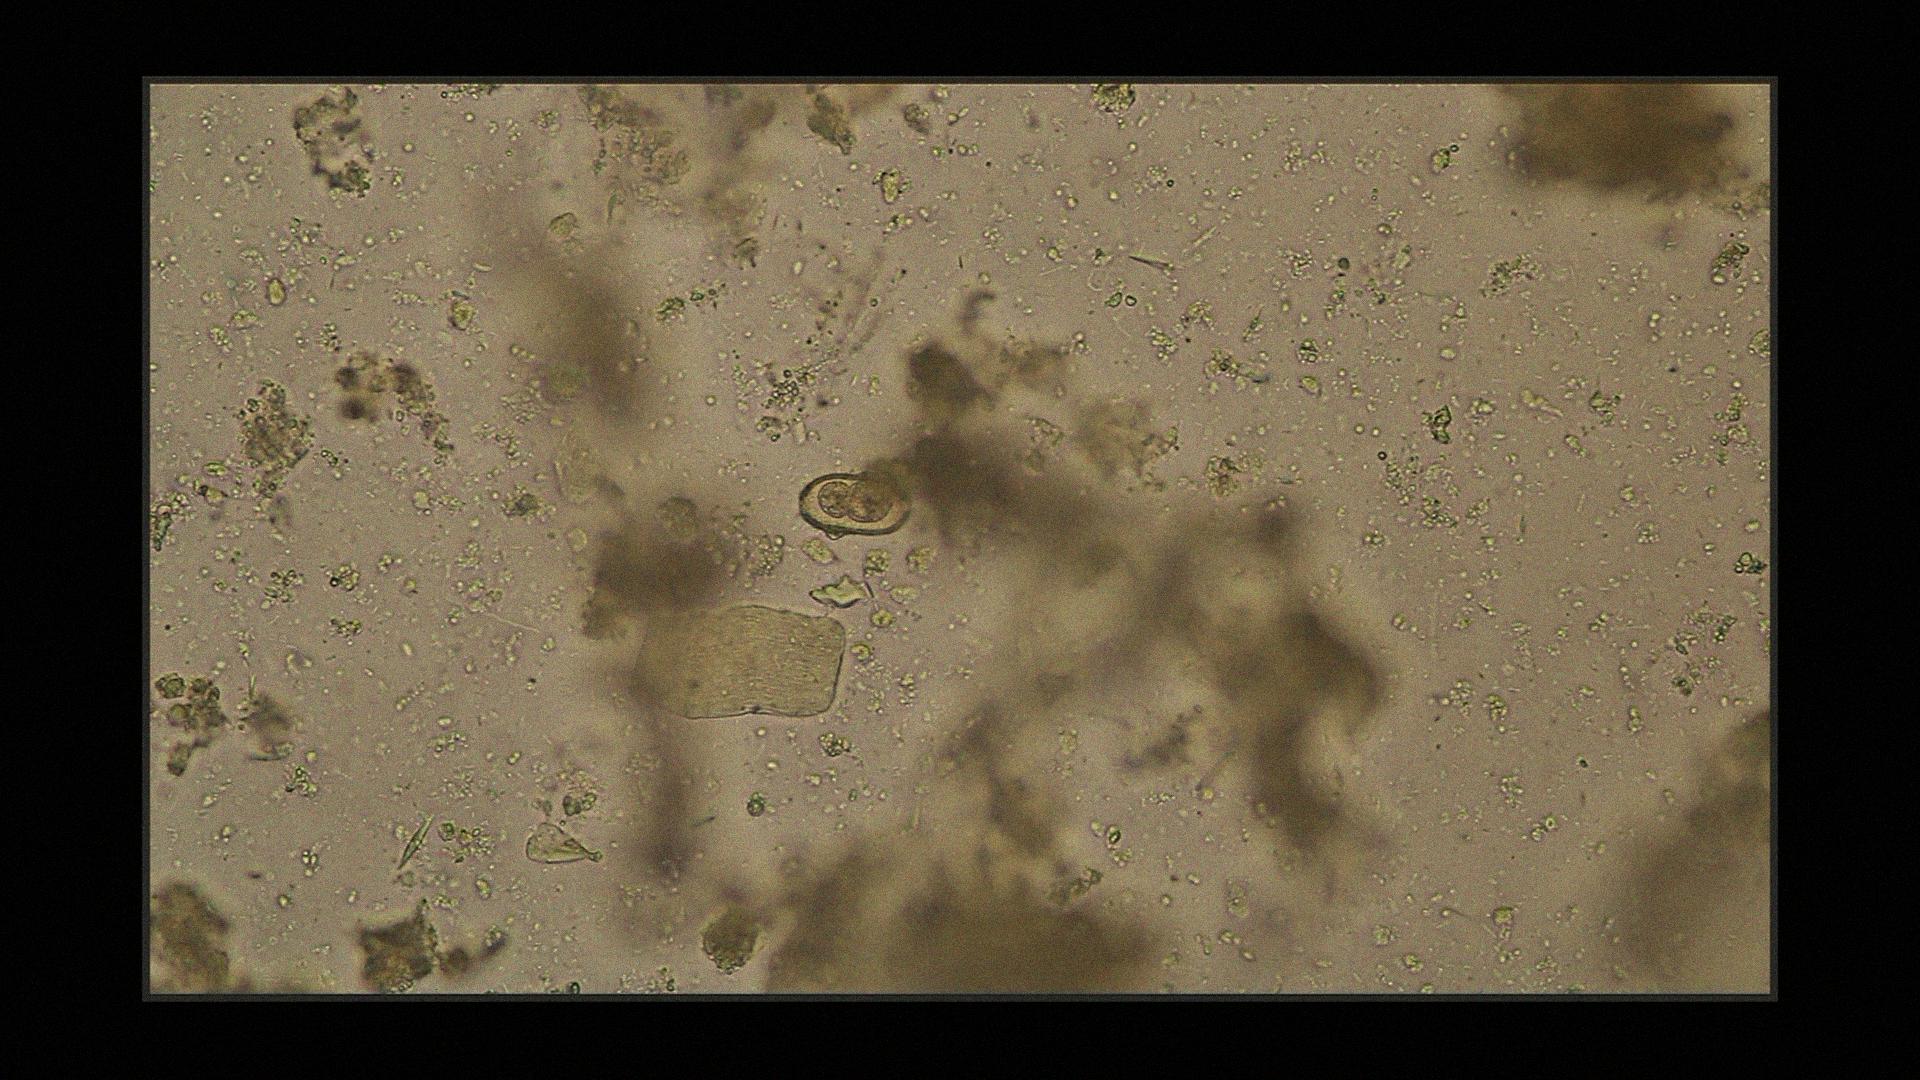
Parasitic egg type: Capillaria philippinensis